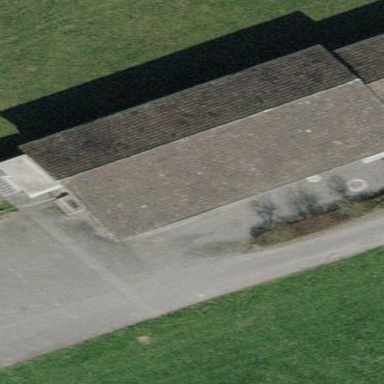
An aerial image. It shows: Shooting sport building.